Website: macys
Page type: delivery-shipping
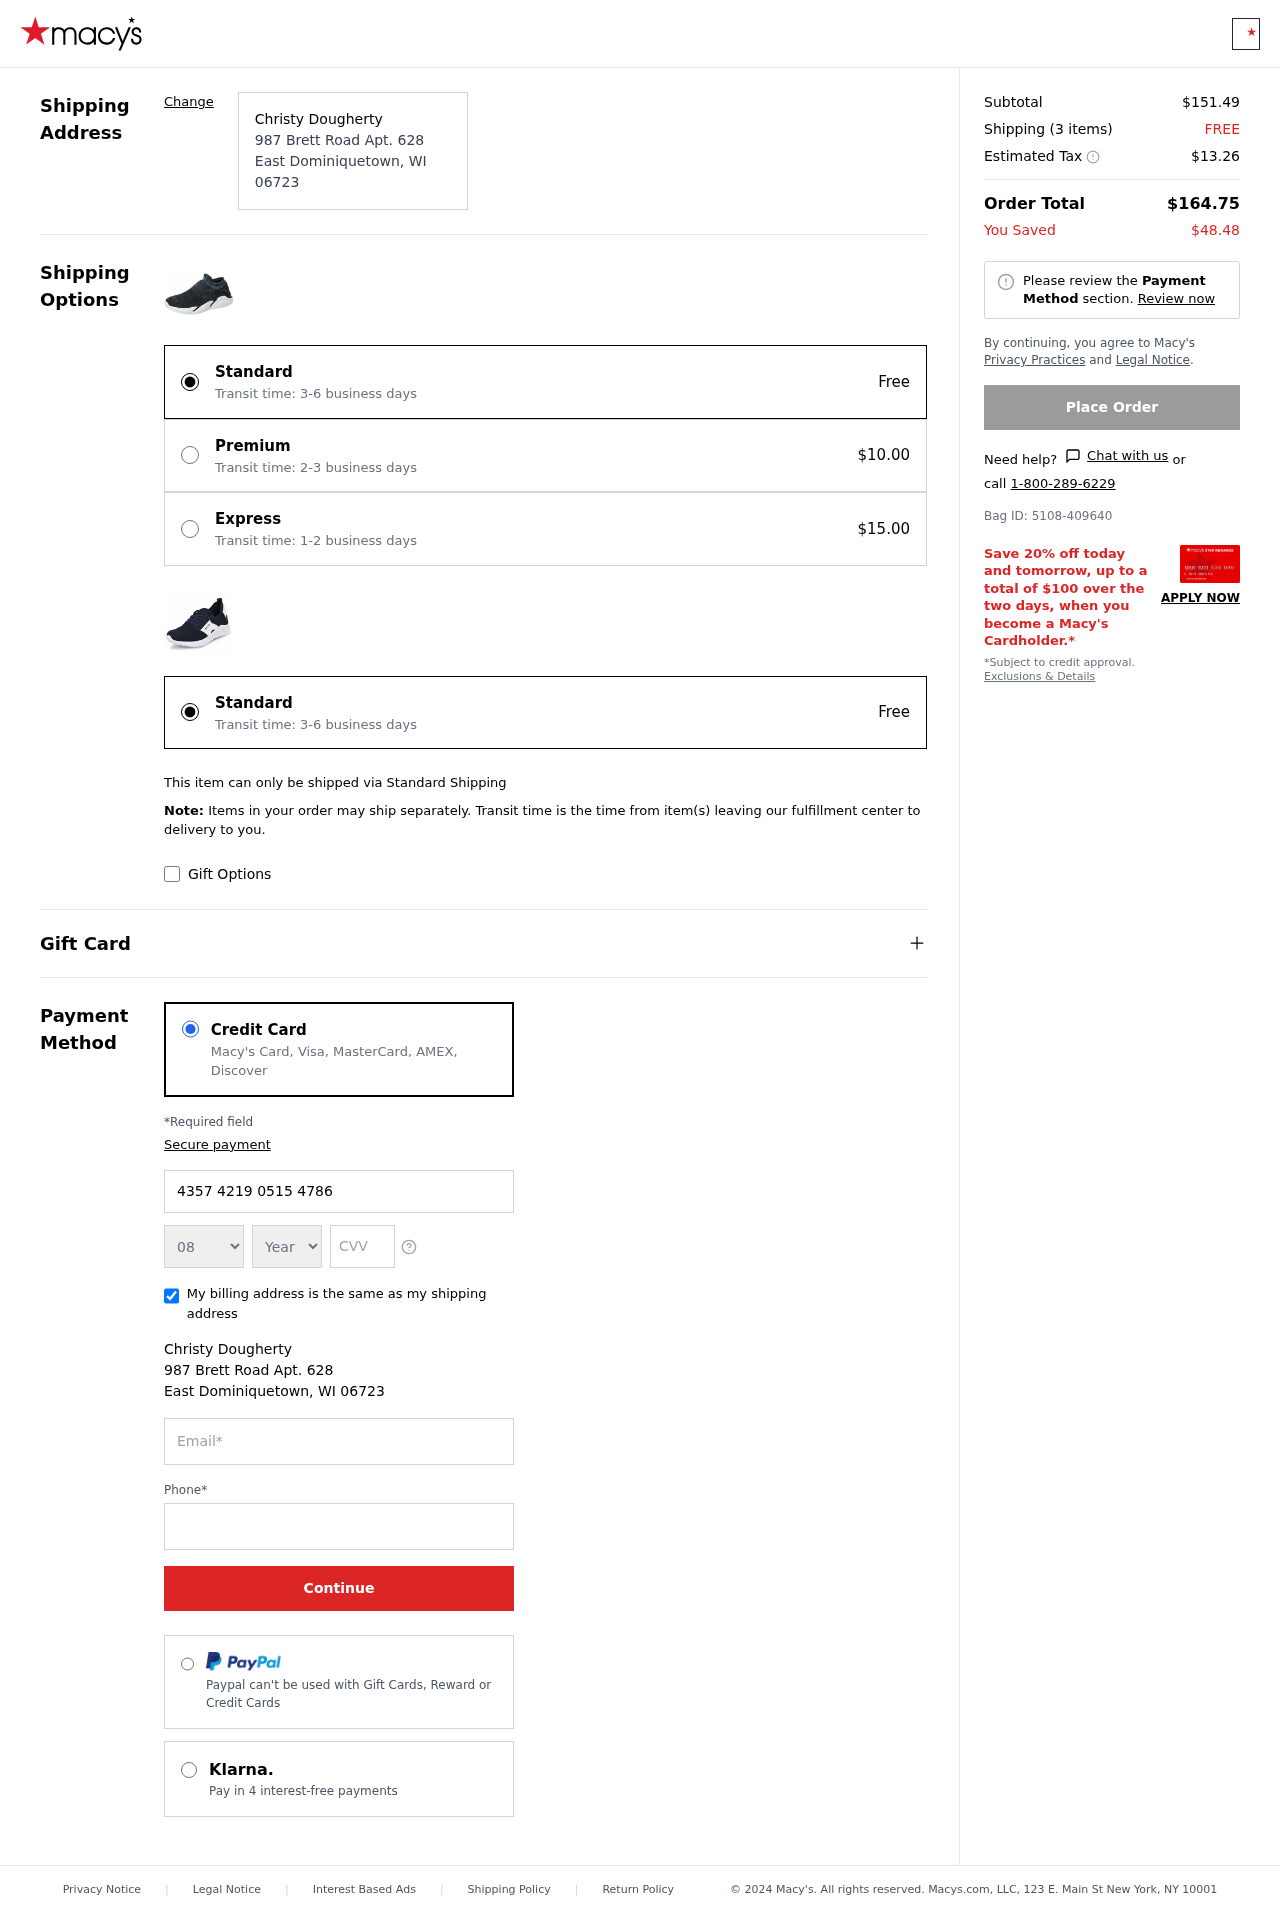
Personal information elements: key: PII_CARD_EXPIRY_MONTH
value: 08
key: PII_CARD_EXPIRY_YEAR
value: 29
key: PII_CITY
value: East Dominiquetown
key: PII_CITY_STATE_ZIP
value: East Dominiquetown, WI 06723
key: PII_FULLNAME
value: Christy Dougherty
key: PII_POSTCODE
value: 06723
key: PII_STATE_ABBR
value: WI
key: PII_STREET
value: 987 Brett Road Apt. 628
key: PII_CARD_NUMBER
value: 4357 4219 0515 4786
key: PII_CARD_CVV
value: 582
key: PII_EMAIL
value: christy_dougherty@gmail.com
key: PII_PHONE
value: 5935337143
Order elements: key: ORDER_SUBTOTAL
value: $151.49
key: ORDER_NUM_ITEMS
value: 3
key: ORDER_SHIPPING_COST
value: FREE
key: ORDER_TAX
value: $13.26
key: ORDER_TOTAL
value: $164.75
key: ORDER_SAVINGS
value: $48.48
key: ORDER_BAG_ID
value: Bag ID: 5108-409640